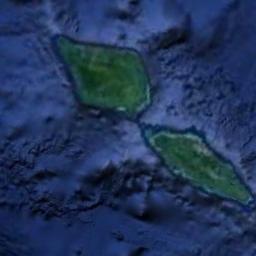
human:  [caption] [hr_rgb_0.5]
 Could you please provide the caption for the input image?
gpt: Two adjacent islands have dense vegetation and some ups and downs are on the ocean floor .

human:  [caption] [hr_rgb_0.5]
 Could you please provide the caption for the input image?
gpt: The island is surrounded by water .

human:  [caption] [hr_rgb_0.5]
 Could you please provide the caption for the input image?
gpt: Two seemingly connected green islands surrounded by blue sea water .

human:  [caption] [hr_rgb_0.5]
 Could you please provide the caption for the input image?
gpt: The two islands in the picture have different sizes .

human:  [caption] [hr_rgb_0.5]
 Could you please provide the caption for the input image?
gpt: There are two green islands on a blue sea .